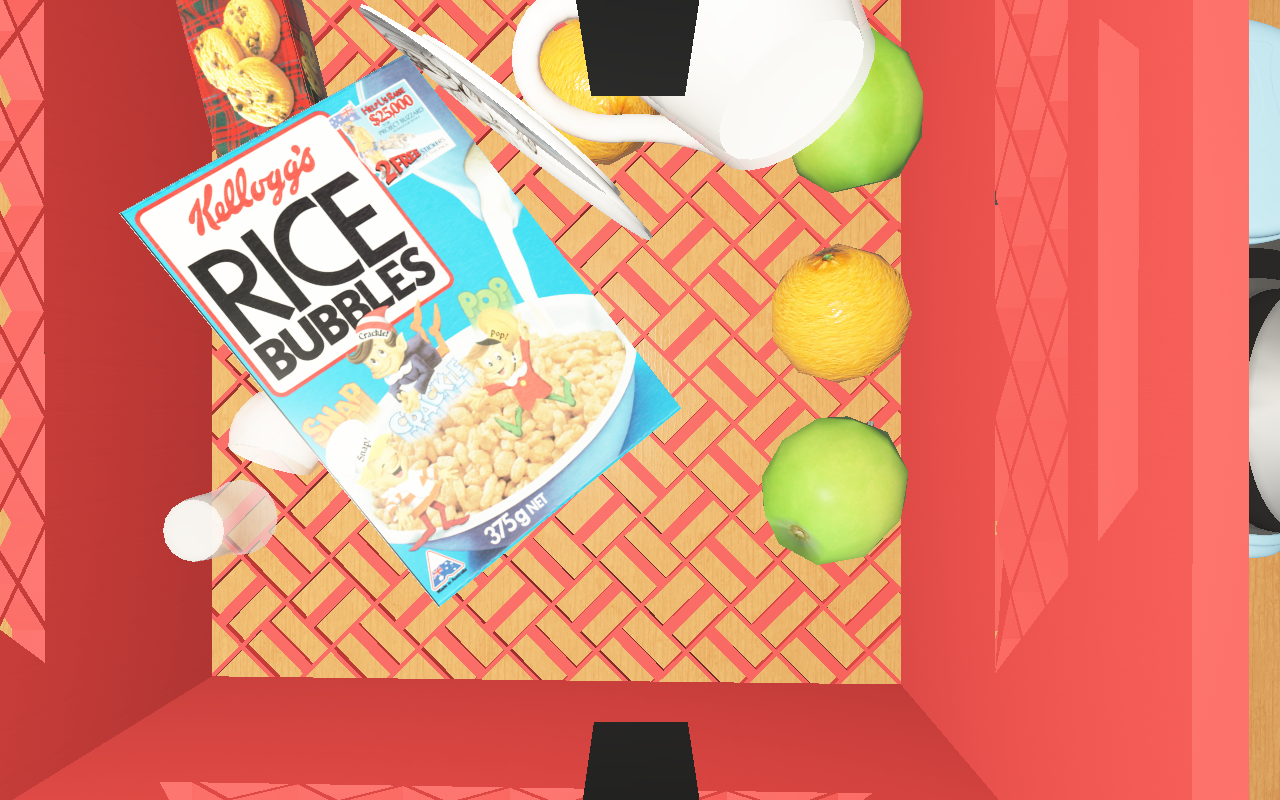
Objects in the scene:
water bottle
apple
apple
orange
orange
wineglass
jam jar
cereal box
biscuit box